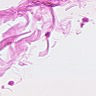
Metastatic tissue present: no